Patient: sex M, age 36
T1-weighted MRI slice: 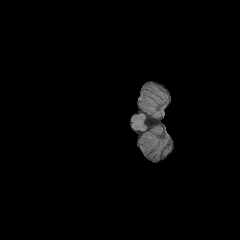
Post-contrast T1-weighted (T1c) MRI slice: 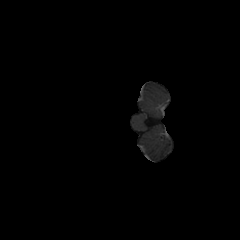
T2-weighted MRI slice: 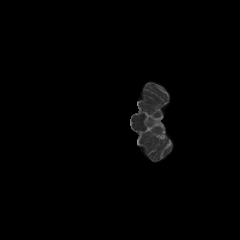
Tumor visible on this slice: no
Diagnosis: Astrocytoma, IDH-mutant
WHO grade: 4